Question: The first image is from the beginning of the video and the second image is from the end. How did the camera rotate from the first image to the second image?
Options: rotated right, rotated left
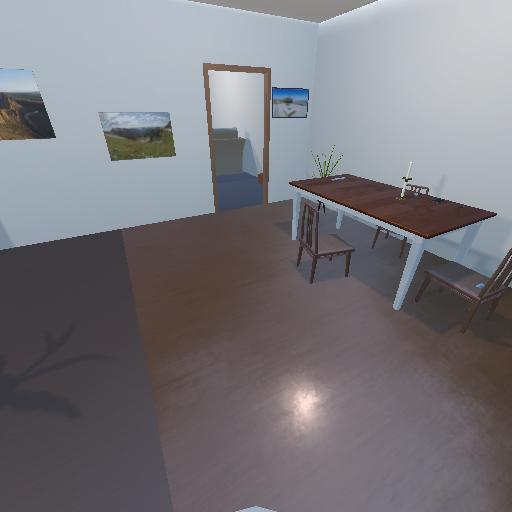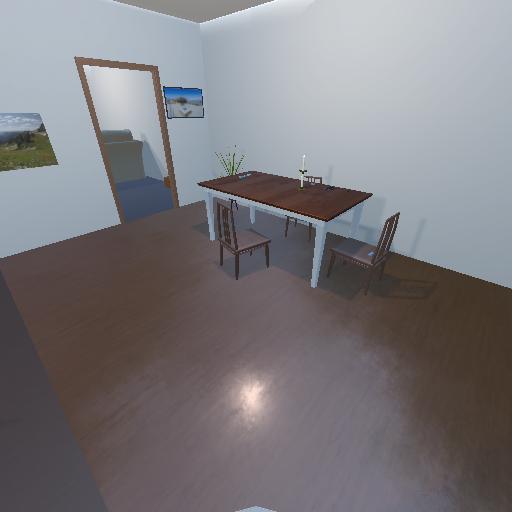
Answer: rotated right